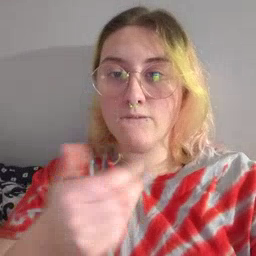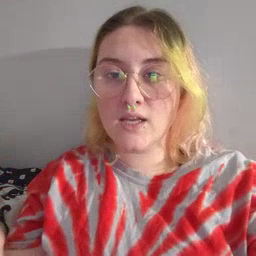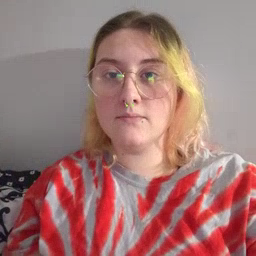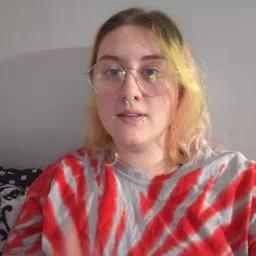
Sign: every